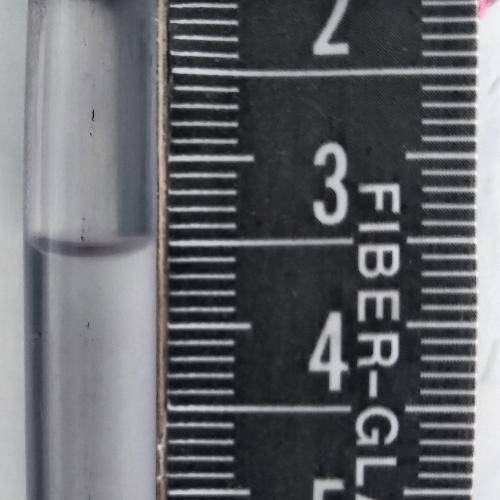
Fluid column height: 3.5 cm